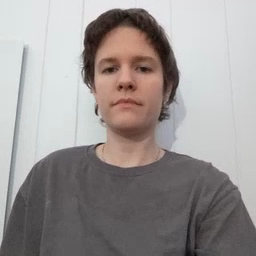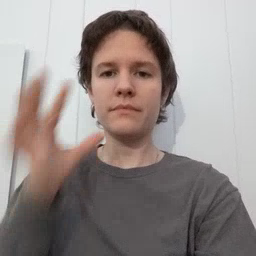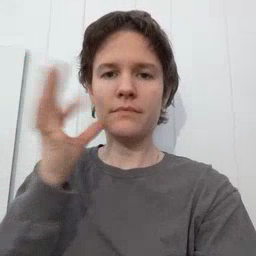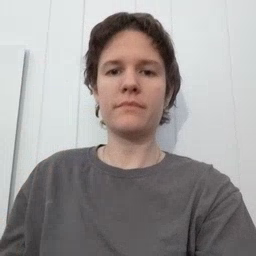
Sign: kitty